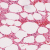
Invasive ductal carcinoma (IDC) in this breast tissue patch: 0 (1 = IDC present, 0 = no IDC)